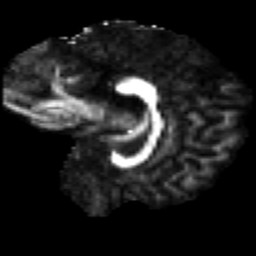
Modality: FA
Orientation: sagittal
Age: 22
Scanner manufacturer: siemens
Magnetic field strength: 3 T
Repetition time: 2.2 s
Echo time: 0.084 s